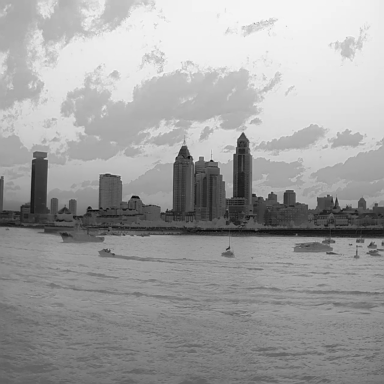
There is a canoe in the infrared image.